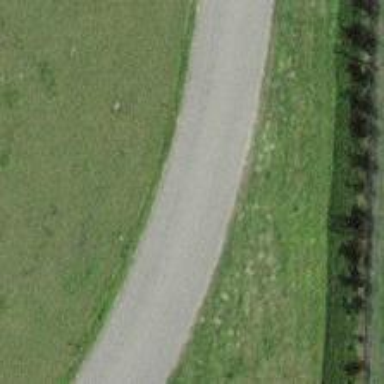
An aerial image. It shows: Unclassified road with asphalt surface.